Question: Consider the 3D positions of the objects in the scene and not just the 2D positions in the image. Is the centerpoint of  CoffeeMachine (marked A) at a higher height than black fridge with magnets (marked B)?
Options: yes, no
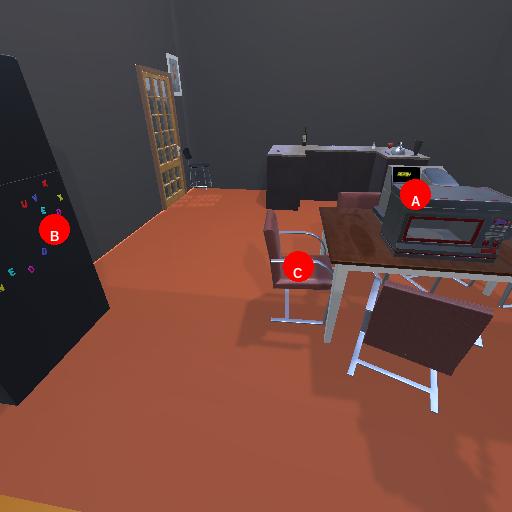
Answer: yes